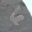
Label: 6